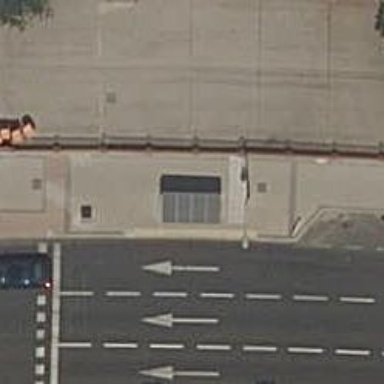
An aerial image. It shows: Bus stop with shelter. It is platform for public transport.